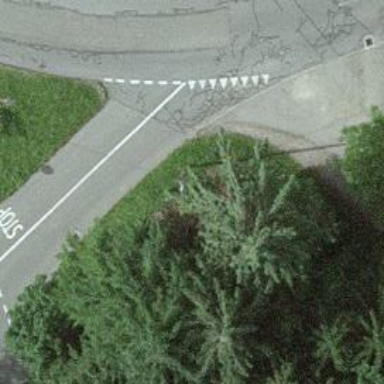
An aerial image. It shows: Guidepost providing information.